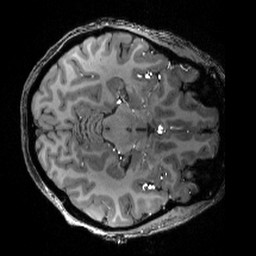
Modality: T1w
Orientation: axial
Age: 37
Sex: female
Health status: healthy
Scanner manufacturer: siemens
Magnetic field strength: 9.4 T
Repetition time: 6.5 s
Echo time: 0.0034 s